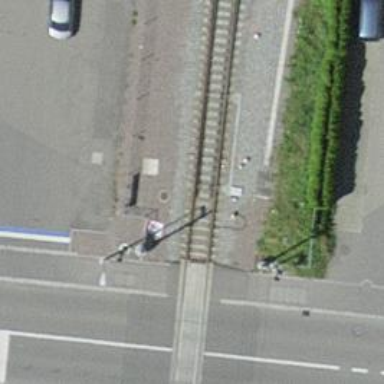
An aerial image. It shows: Railway switch.